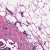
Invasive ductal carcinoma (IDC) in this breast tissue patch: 0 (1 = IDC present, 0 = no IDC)